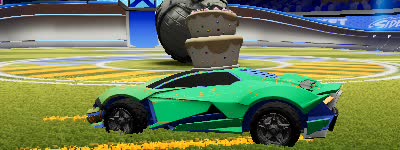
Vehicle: werewolf